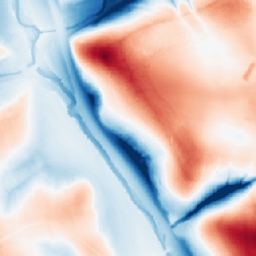
Category: edge_preserving
Decomposition family: guided
Decomposition parameters: radius: 32
eps: 1
Upsampling method: area
Upsampling parameters: scale: 4
Upsampling scale: 4